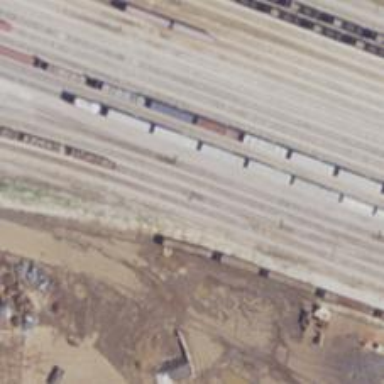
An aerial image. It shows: Railway yard used for servicing trains.